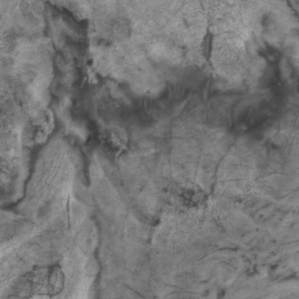
Label: non_frost